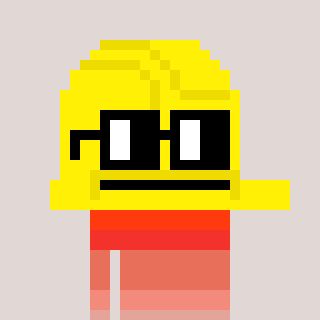
a pixel art character with square black glasses, a construction helmet-shaped head and a green-colored body on a warm background